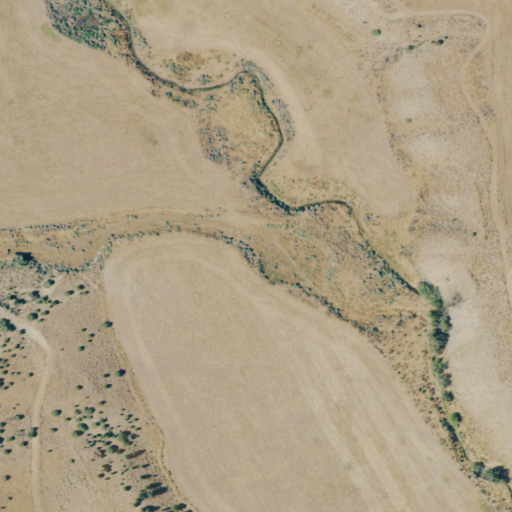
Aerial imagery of valley in Colorado named Morgan Canyon containing only shrub